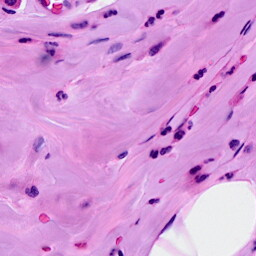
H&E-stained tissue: Breast